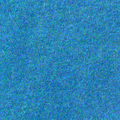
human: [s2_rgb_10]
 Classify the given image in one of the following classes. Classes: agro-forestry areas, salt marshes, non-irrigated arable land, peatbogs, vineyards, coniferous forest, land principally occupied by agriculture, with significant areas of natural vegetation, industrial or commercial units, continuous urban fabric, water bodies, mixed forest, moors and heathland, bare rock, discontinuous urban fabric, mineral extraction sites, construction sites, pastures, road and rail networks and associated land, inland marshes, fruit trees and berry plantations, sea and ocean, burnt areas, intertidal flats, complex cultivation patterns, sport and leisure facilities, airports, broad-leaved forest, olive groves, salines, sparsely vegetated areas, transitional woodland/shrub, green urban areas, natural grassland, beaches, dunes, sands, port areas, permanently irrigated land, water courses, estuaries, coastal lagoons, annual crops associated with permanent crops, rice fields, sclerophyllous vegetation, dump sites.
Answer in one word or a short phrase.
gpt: sea and ocean